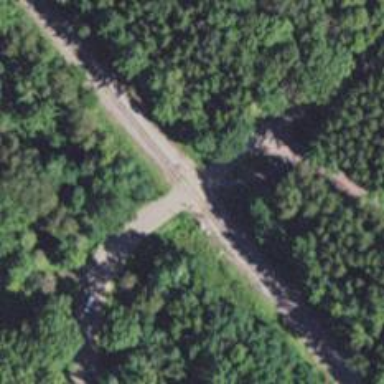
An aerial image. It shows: Level crossing with lights at the railway.